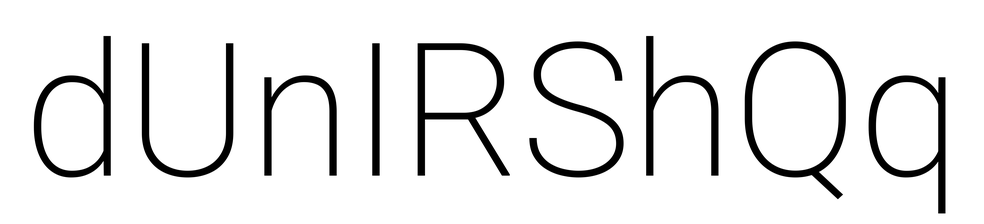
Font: Roboto_ExtraLight